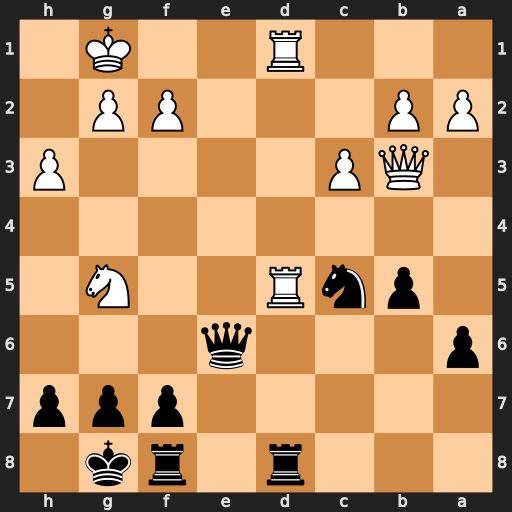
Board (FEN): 3r1rk1/5ppp/p3q3/1pnR2N1/8/1QP4P/PP3PP1/3R2K1
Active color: b
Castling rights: -
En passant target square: -
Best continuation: Nxb3 Nxe6 Rxd5 Rxd5 fxe6